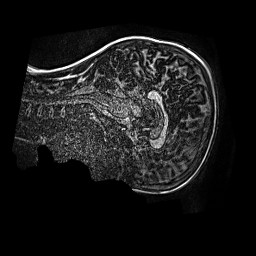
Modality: MP2RAGE
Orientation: sagittal
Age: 11
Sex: male
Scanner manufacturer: siemens
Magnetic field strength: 3 T
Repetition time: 4 s
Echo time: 0.00299 s